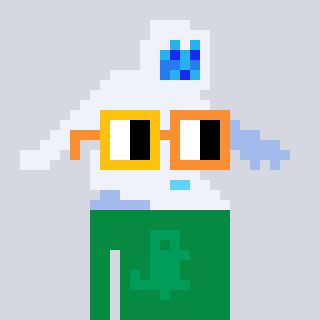
a pixel art character with square yellow and orange glasses, a yeti-shaped head and a green-colored body on a cool background